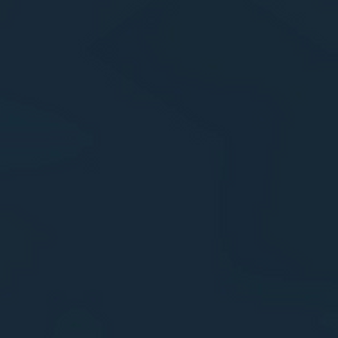
Label: other